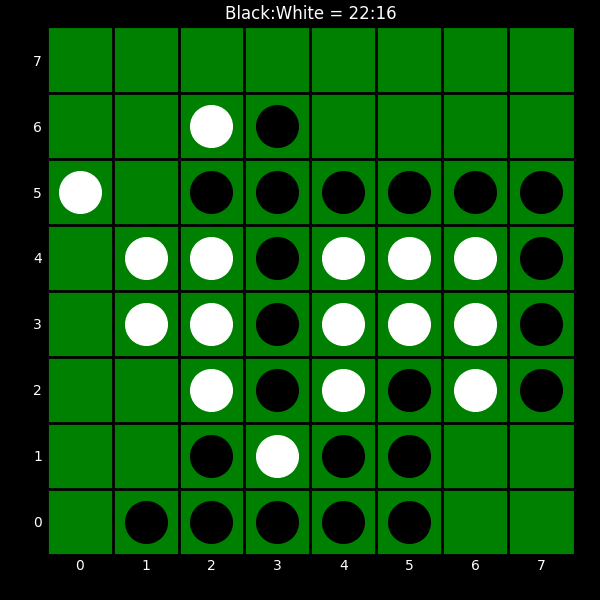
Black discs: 22
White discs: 16